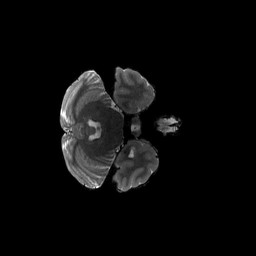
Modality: T2w
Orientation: axial
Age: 29
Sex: female
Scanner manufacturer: siemens
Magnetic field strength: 3 T
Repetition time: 3.2 s
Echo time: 0.564 s